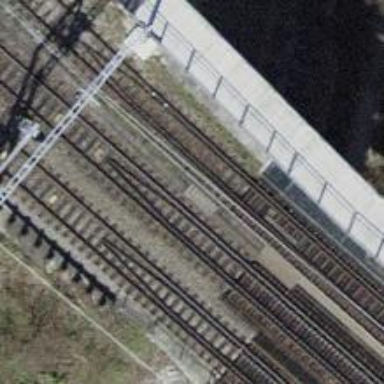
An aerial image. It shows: Railway bridge with electrified contact lines.